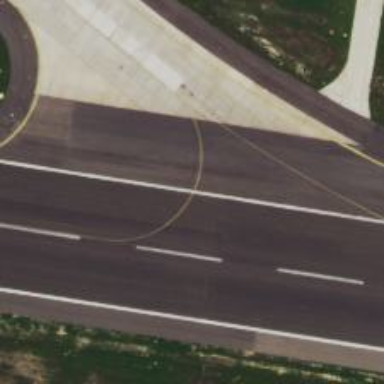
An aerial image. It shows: Image of taxiway at airport.